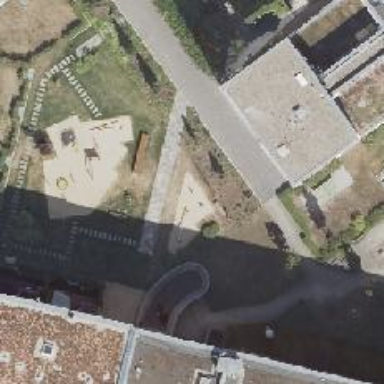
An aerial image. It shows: Springy playground.